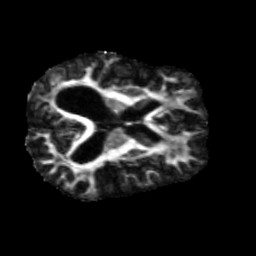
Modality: FA
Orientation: axial
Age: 75
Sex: male
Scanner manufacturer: siemens
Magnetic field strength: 3 T
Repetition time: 5.47 s
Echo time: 0.0854 s